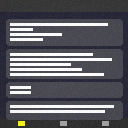
Screen state: on